Current action and preconditions to check: trajectory_clear

Your task: For each precondition in the list above, predict whether it will hold at this action.

Consider the current scene as observed from the mobile robot's camera, and analyze the predicted future states of all dynamic agents (e.g., people, animals, vehicles, or any moving entities) within the NEXT SECOND.

IMPORTANT: Only answer "very likely" if you are absolutely certain—based on strong, clear evidence—that a dynamic agent will violate the precondition in the predicted future state. Do NOT answer "very likely" for unlikely, ambiguous, or low-probability risks.

Ask yourself for each precondition: Is there a high probability, with clear and convincing evidence, that the predicted future states of any dynamic agent will interfere with the predicted future state of the currently executing action within the NEXT SECOND, causing that precondition to fail?

Assess the risk level based on these predictions. Use "likely" or "very likely" if motions create a clear risk of interference.

Use "neutral" or "improbable" if agents are nearby but their predicted paths are clearly diverging or non-conflicting.

Failure Risk Categories: "very improbable", "improbable", "neutral", "likely", "very likely"

Answer Format: Output ONLY the probability_of_failure value from these categories: "very improbable", "improbable", "neutral", "likely", "very likely"

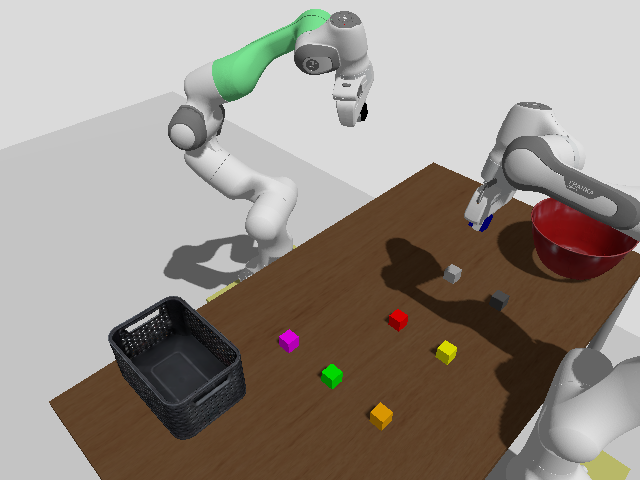

Answer: very improbable